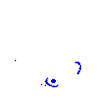
Particle: kaon